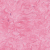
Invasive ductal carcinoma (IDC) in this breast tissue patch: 0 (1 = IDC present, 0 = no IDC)